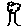
Label: tree